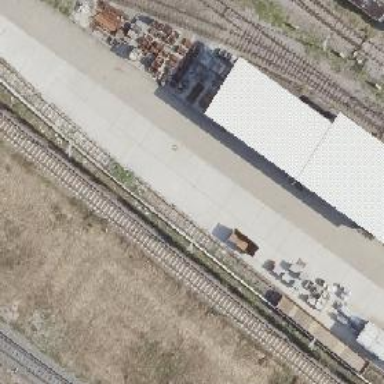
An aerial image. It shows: Yard area with electrified bottom rail.